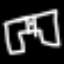
Label: pants